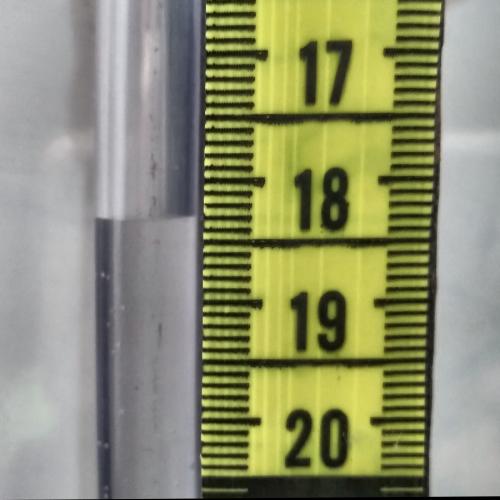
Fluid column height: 18.3 cm